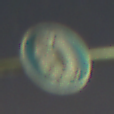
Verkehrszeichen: SchneekettenVorgeschrieben
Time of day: Night
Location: Outdoor (Urban)
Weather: PartlyCloudy
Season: NotSpecified
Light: Artificial